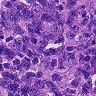
Metastatic tissue present: no